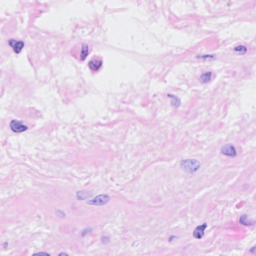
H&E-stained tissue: Breast